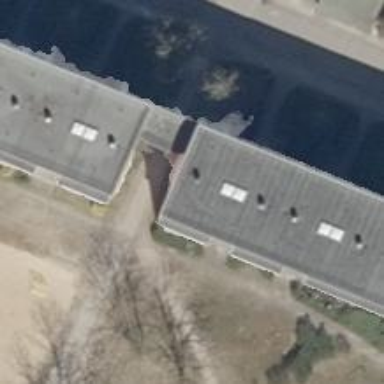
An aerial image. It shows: Footway that passes through building tunnel.